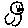
Label: bird